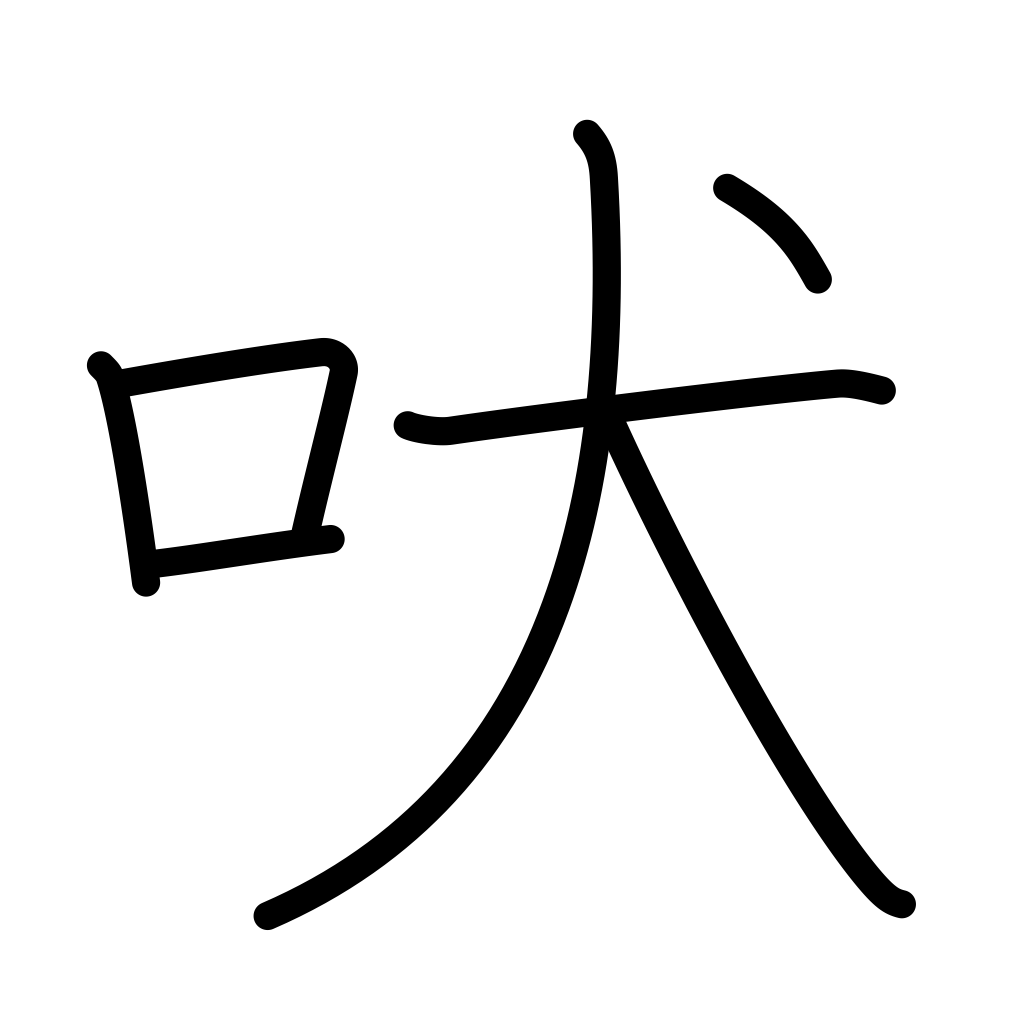
Meaning: bark, howl, cry